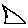
Label: triangle